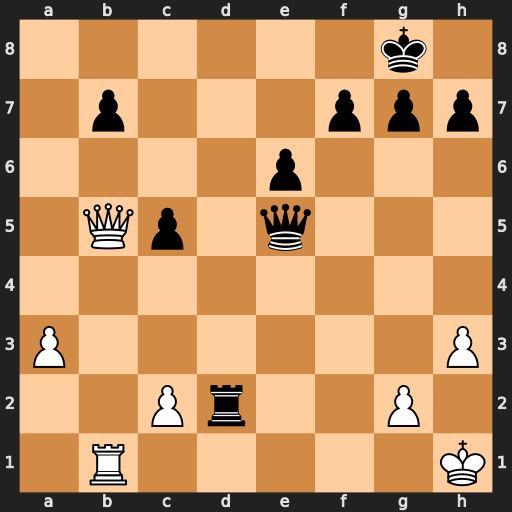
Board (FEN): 6k1/1p3ppp/4p3/1Qp1q3/8/P6P/2Pr2P1/1R5K
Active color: w
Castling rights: -
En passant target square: -
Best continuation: Qe8#